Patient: sex M, age 57
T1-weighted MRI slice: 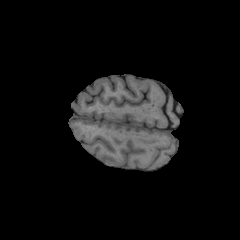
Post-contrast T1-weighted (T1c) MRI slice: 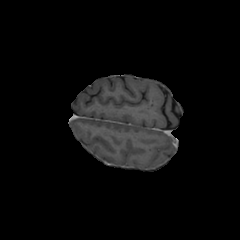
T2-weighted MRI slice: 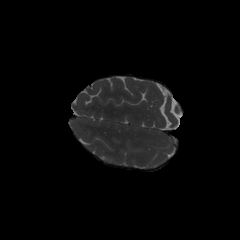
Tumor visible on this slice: no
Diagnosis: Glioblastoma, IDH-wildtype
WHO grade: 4